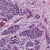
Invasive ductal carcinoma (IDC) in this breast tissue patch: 1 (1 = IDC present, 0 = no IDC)